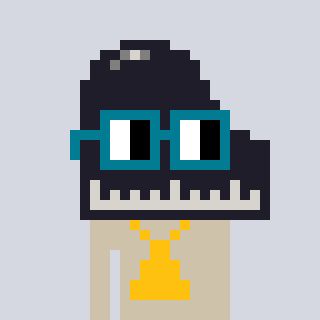
a pixel art character with square dark green glasses, a piano-shaped head and a bege-colored body on a cool background